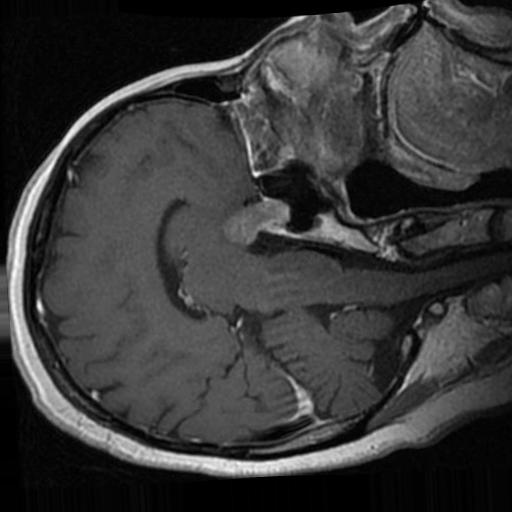
Label: brain_tumor